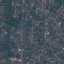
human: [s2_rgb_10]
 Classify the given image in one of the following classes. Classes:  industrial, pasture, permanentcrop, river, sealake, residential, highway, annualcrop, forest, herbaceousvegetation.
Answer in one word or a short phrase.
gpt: Residential